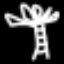
Label: palm tree